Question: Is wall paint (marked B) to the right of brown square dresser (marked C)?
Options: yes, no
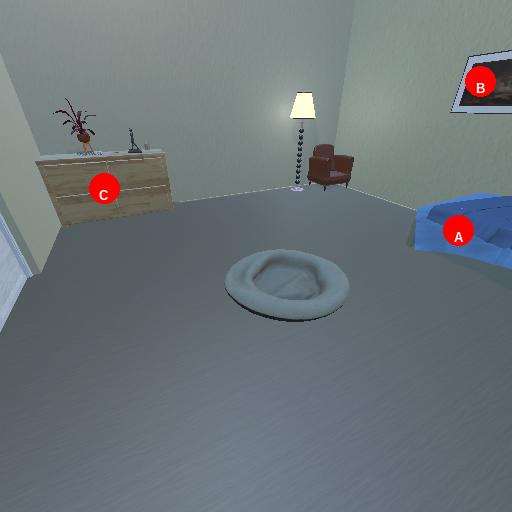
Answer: yes